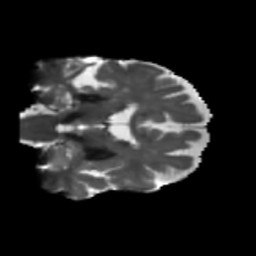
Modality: T2w
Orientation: coronal
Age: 73
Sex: female
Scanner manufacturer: siemens
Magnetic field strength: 3 T
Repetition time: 5.47 s
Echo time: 0.0854 s